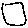
Label: square